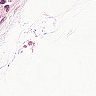
Metastatic tissue present: no